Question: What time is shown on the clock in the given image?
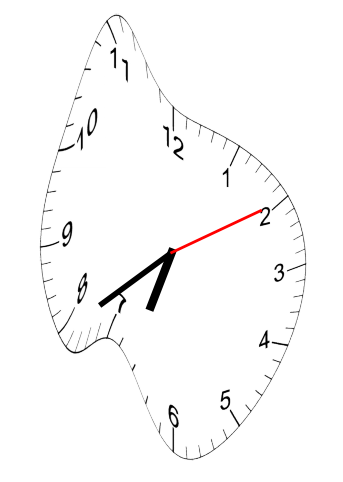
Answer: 06:39:10